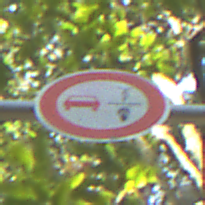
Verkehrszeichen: VerbotUeberholenEinspurigeFahrzeuge
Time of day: Midday
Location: Outdoor (Nature)
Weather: Clear
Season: NotSpecified
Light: Natural